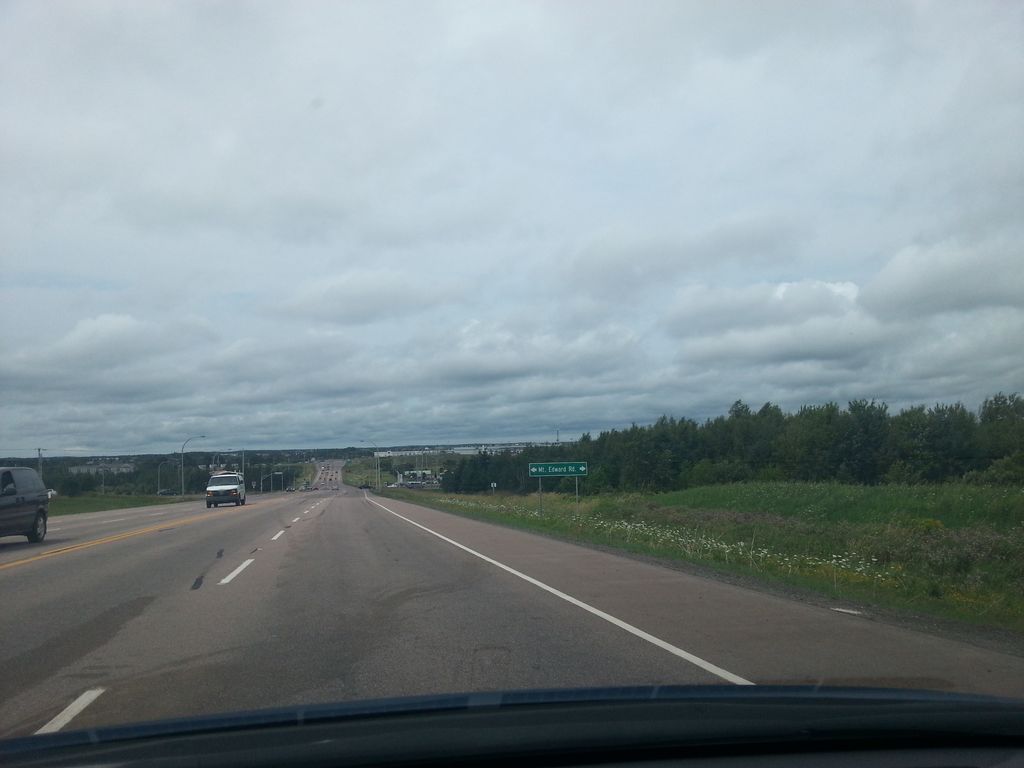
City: charlottetown